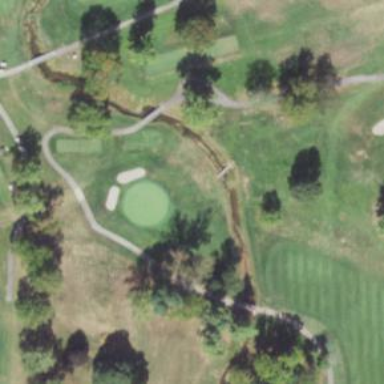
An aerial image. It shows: Golf hole.